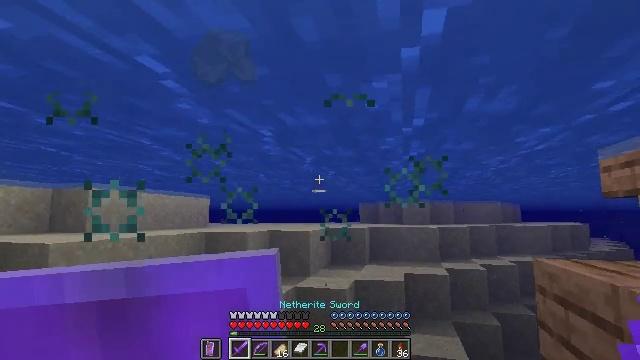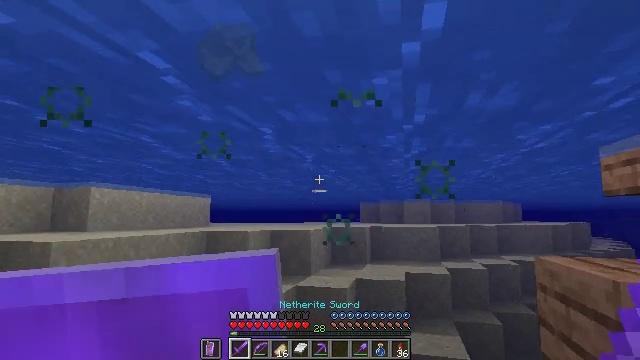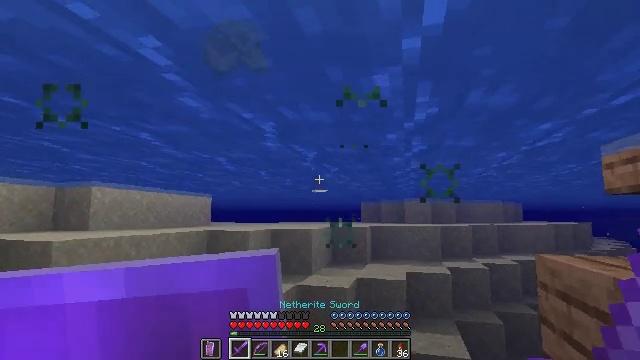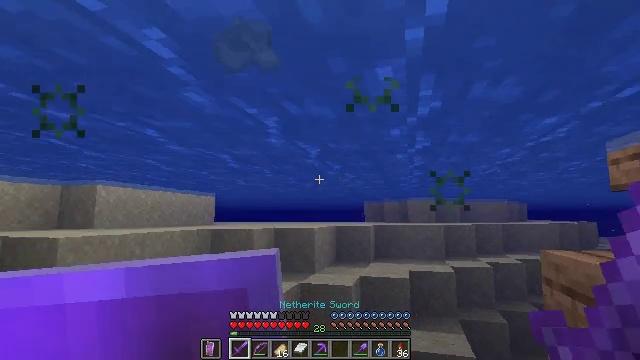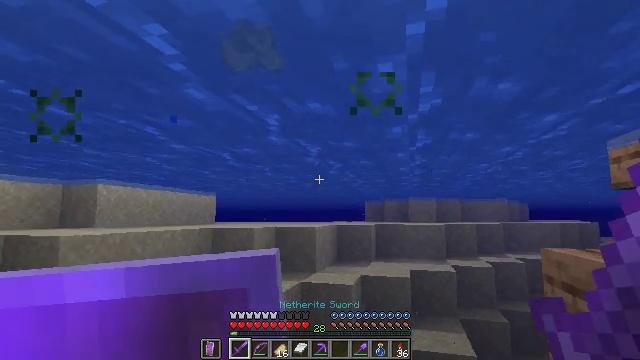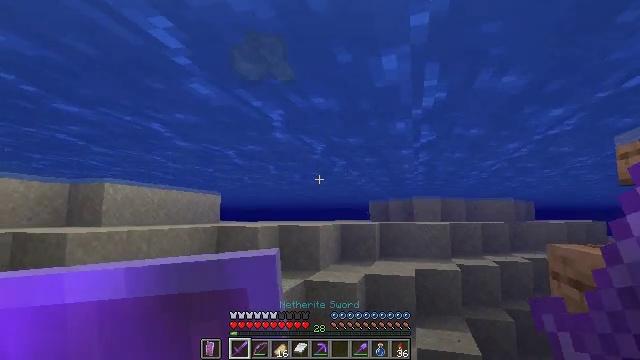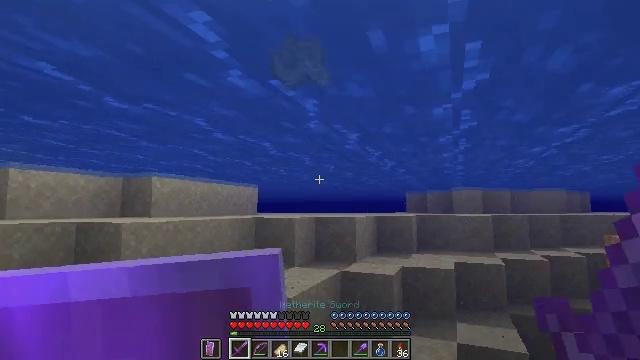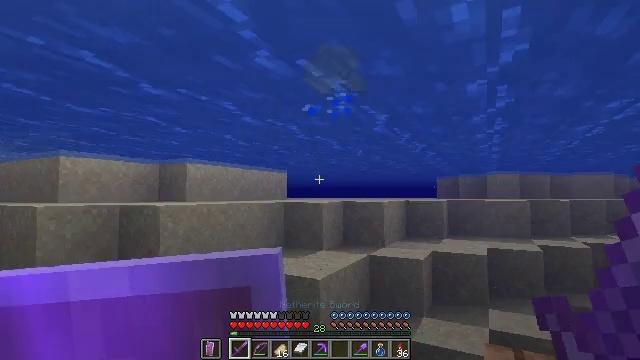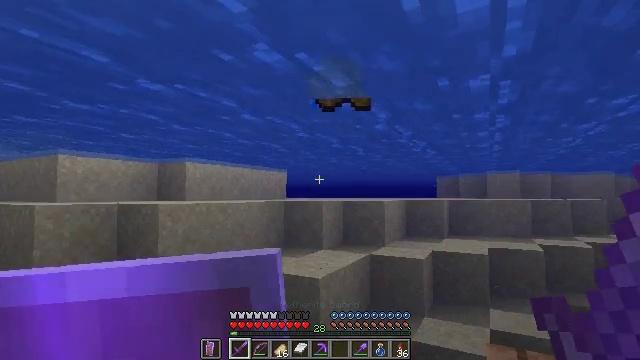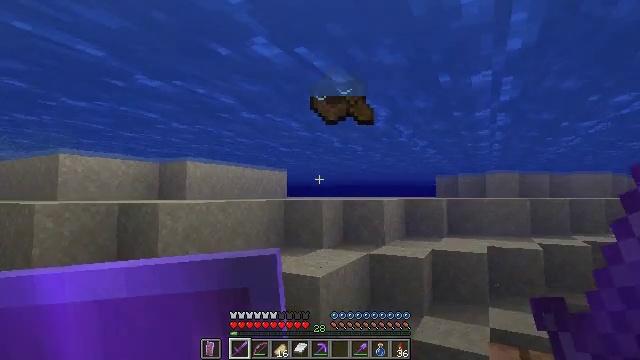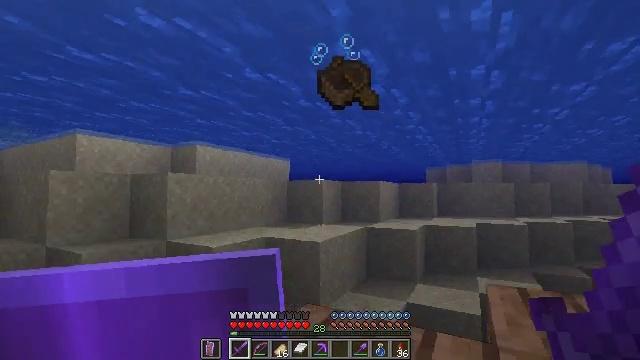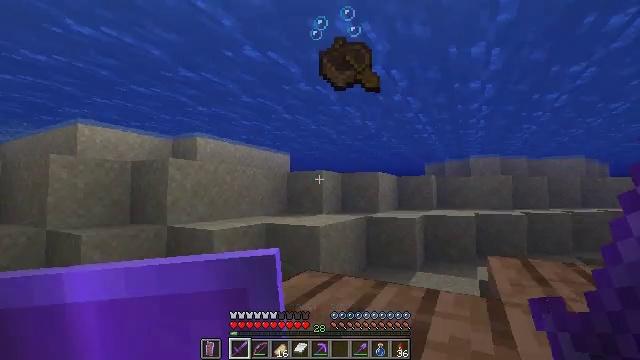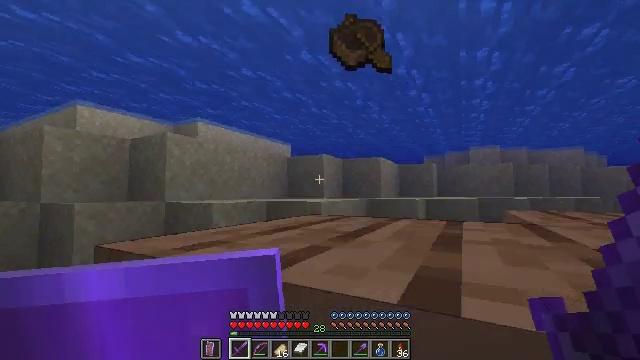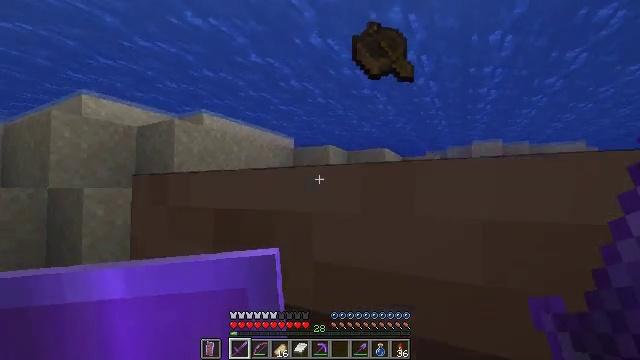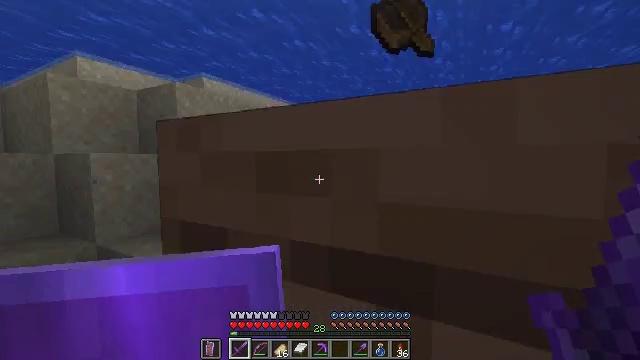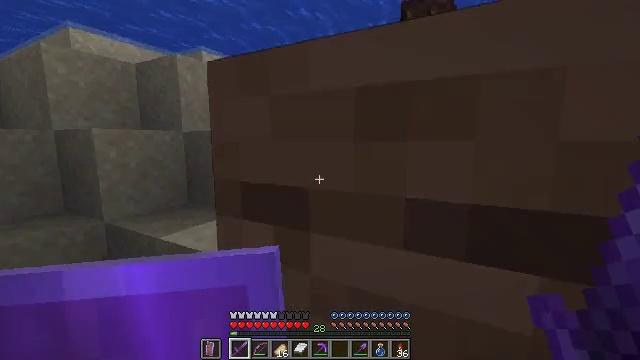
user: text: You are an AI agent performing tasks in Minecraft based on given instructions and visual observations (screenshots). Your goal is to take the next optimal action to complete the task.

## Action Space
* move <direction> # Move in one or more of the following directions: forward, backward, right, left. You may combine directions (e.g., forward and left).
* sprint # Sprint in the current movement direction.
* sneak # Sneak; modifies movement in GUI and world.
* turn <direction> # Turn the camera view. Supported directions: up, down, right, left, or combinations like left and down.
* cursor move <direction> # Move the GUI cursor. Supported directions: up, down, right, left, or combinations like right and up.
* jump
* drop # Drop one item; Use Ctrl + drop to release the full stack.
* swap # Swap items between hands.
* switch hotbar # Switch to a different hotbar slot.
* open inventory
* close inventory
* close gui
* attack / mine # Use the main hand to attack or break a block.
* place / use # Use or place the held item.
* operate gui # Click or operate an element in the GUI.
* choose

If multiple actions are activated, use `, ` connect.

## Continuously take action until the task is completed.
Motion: motion action
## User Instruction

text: Collect some oak leaves.
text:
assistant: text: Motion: no_op
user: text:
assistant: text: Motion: no_op
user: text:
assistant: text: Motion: no_op
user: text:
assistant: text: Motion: no_op
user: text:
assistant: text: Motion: no_op
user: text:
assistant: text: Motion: turn left and down
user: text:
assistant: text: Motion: sprint, turn left and down
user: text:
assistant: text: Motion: move forward, sprint
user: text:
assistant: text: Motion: move forward, sprint
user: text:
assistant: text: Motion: move forward, sprint
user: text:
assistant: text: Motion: move forward, sprint
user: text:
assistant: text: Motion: move forward, sprint
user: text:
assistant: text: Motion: move forward, sprint
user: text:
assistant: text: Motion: move forward, sprint, turn down
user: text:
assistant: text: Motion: move forward, sprint, turn down
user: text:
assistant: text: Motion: move forward, sprint, turn down
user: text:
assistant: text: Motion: move forward, sprint, turn down
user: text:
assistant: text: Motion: move forward, sprint
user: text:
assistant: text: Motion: move forward, sprint
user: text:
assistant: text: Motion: move forward, sprint
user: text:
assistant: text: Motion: move forward, sprint, jump
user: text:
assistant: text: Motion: move forward, sprint, jump
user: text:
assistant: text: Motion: move forward, sprint, jump
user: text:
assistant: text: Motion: move forward, jump
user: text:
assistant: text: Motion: move forward, jump
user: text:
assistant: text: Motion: move forward, turn right, jump
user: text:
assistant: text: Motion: move forward, turn right, jump
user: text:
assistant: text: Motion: move forward, turn right, jump
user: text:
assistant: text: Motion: move forward, turn right, jump
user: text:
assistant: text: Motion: move forward, turn right, jump